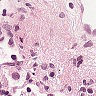
Metastatic tissue present: no